Question: I have a mysql table for keeping track of books. When i try to enter a new book the EAN column only keeps the initial value that was inserted into the table.

I am using insert statements like this:
'''
INSERT INTO 'Books' ('EAN', 'ISBN13', 'ISBN10', 'ASIN', 'Title', 'author', 'imprint', 'price') VALUES ('9781633669783','','','','[Title]','[Author]','[imprint]','');
INSERT INTO 'Books' ('EAN', 'ISBN13', 'ISBN10', 'ASIN', 'Title', 'author', 'imprint', 'price') VALUES (9781633669783,'','','','[Title]','[Author]','[imprint]','');
'''
When I try to insert a book all of the info gets inserted correctly except for the EAN column. The EAN for every book is the same in the table but the value was not the same when I added the book.
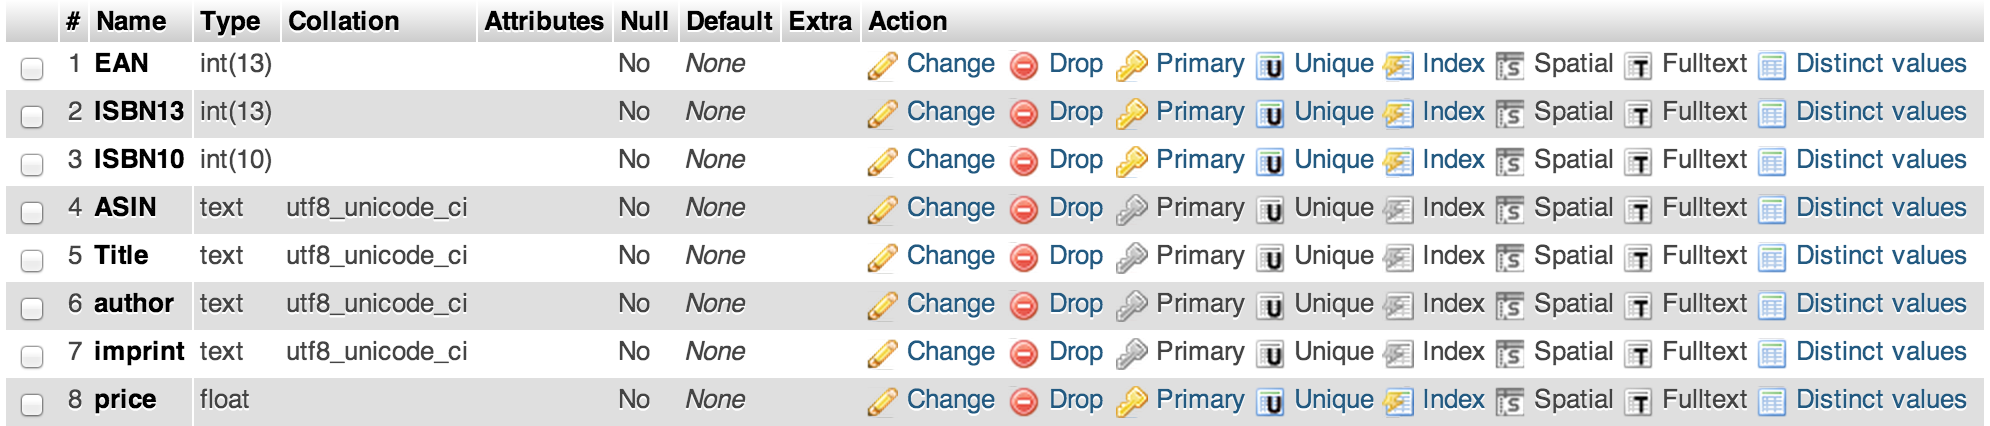
Answer: Similar to the other StackOverflow answer <URL> You might want to try switching the field to another type such as a BIGINT.